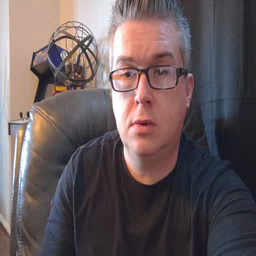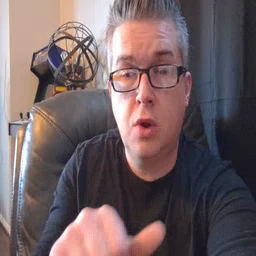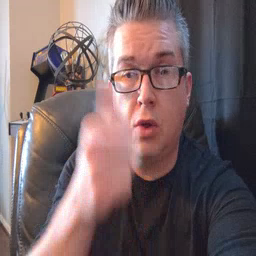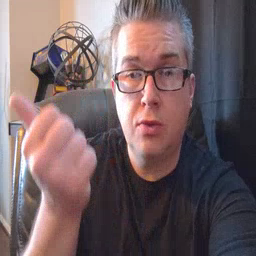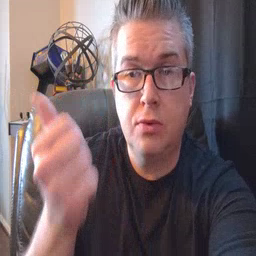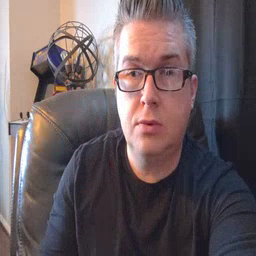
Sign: another